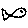
Label: fish